Question: I am using <URL> and the last cell in the table is not fully displayed.
Help will be very much appreciated.
Thank you.

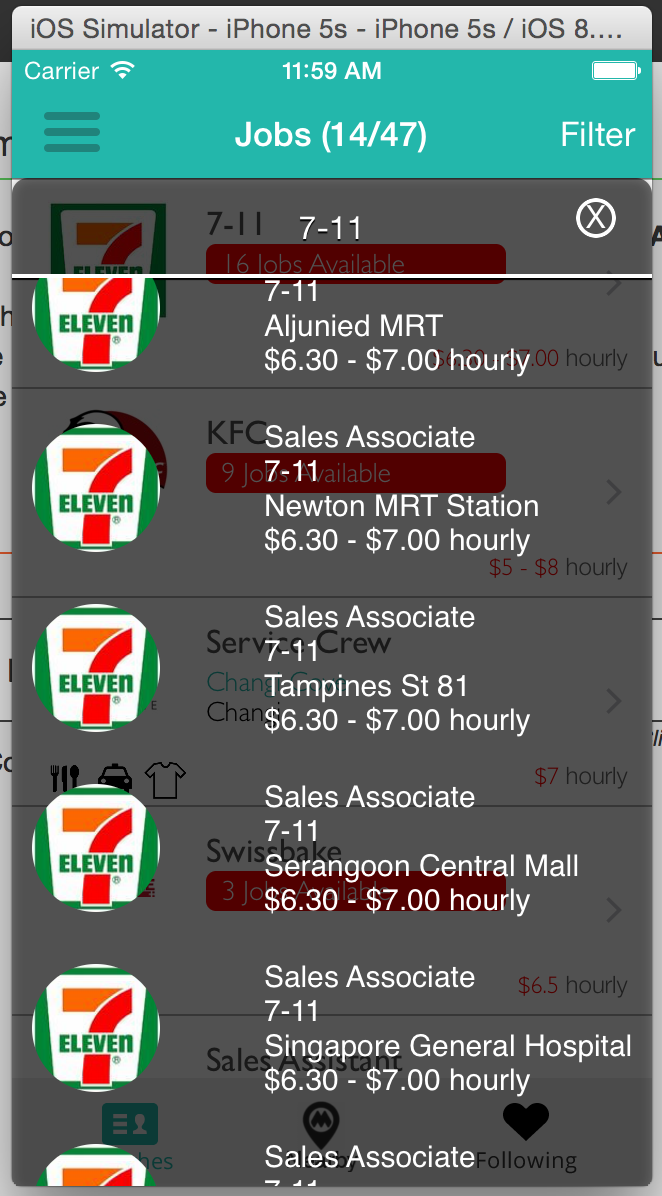
Answer: aianLee,
Set the TableView height in LeveyPopListView properly. It seems that the tableView height is greater than the parent view's height, hence your cell inside the LeveyPopListView's tableview is not positioning in the visible area. Logically the cell is in the bounds of tableView, hence the system is not brining it up. Change the tableView height.